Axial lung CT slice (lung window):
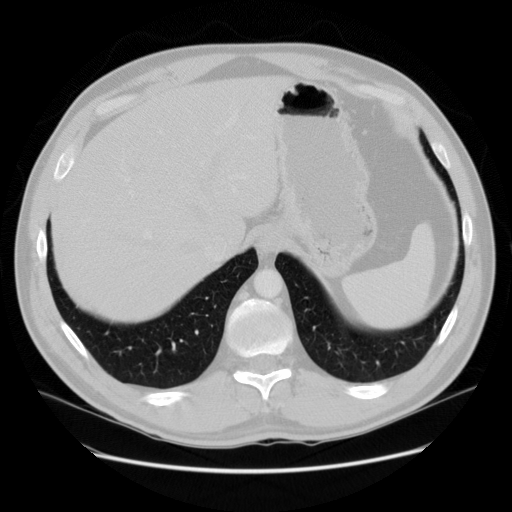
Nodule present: no